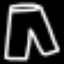
Label: pants